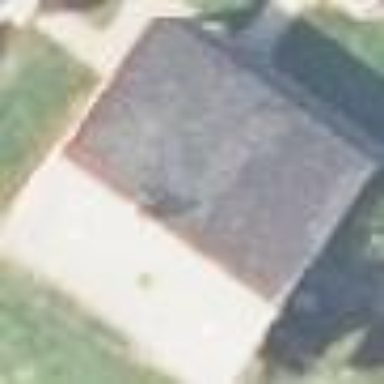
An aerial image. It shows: Gabled house with grey roof oriented along the building.